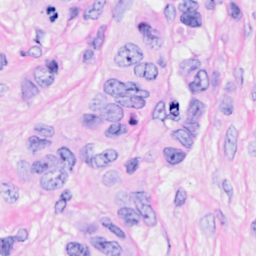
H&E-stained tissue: Breast